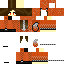
A female skeleton skin with dark skin, wearing brown helmet dressed in a orange robe top and brown pants, featuring a closed mouth.